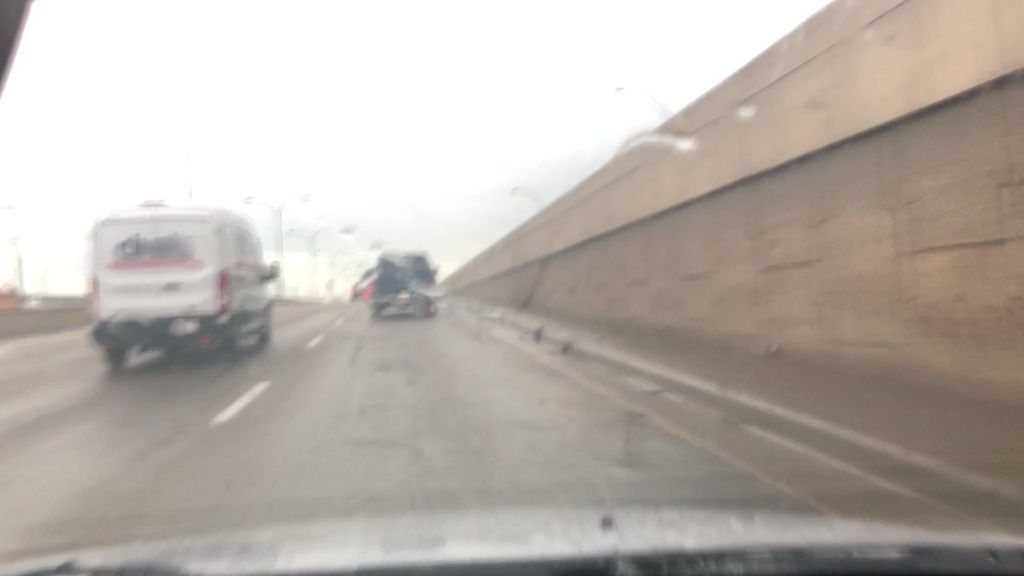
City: edmonton